Question: Today I started receiving errors from Facebook when my app tries to post a message.
The app successfully authorised, Facebook message window pops up, everything looks fine (links, pics, description) , but when I press post. it times out with this message
Encountered an error while processing the request: 502 Error parsing server response. Got EOF while waiting for outstanding responses Please try resending your request. This is probably not a bug in proxygen. Based on experience, either intern or latest is temporarily down due to a SEV or push. Please check in e FYI or #e first. If the error persists through retries, or if you have good reason to suspect this is a bug in proxygen, please report the issue to ti-bugs@lists or #ti with the following debug information: 2012-05-20 22:24:40 slb010.02.snc5 1585267068836963531
<URL> You can subscribe there to follow the process.

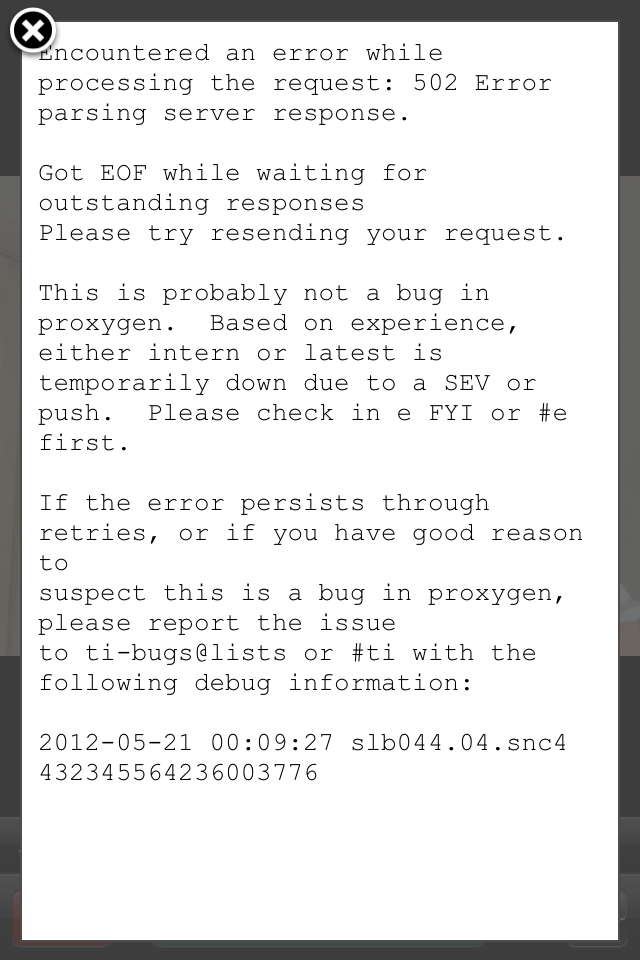
Answer: It looks like Facebook fixed the issue. My apps work fine.
If you still experience the same problem, you can check out the progress here: <URL>
If this issue comes up again check whether there is an already submitted bug here: <URL> if there isn't submit one